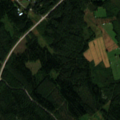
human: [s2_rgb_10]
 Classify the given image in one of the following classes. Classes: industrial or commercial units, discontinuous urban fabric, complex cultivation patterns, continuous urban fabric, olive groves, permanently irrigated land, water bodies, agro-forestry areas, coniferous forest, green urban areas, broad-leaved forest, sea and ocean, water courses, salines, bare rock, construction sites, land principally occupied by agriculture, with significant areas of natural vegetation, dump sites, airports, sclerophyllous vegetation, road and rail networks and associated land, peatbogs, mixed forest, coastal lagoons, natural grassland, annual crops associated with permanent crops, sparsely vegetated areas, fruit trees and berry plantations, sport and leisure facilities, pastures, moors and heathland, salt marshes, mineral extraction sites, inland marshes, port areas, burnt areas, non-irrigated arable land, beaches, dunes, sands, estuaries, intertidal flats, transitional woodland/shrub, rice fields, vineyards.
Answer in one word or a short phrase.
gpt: land principally occupied by agriculture, with significant areas of natural vegetation, coniferous forest, mixed forest